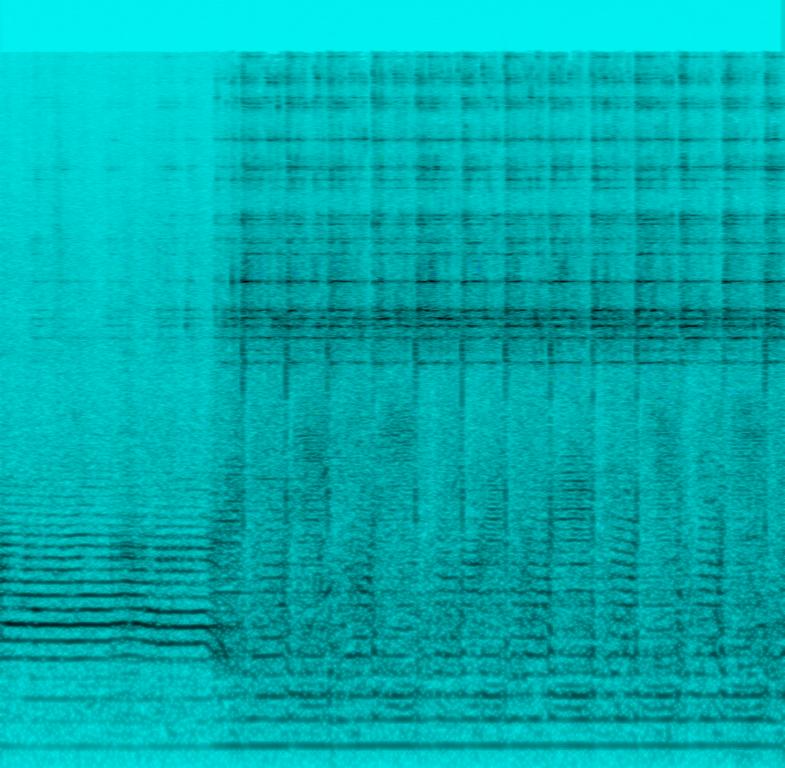
Someone is playing a didgeridoo along with a percussive sound. You can hear people talking in the background. This is an amateur recording. This song may be played live by someone that is busking on the streets.